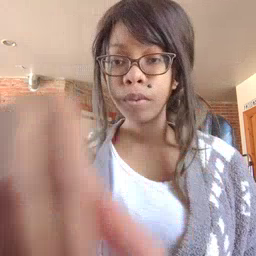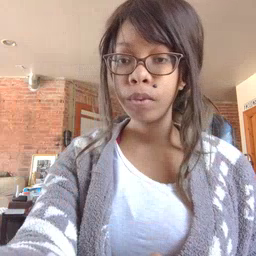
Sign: police